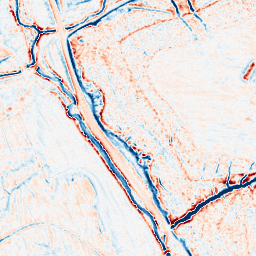
Category: multiscale
Decomposition family: dog_multiscale
Decomposition parameters: sigma_ratio: 1.6
n_scales: 3
base_sigma: 0.5
Upsampling method: bicubic_3x
Upsampling parameters: scale: 3
Upsampling scale: 3